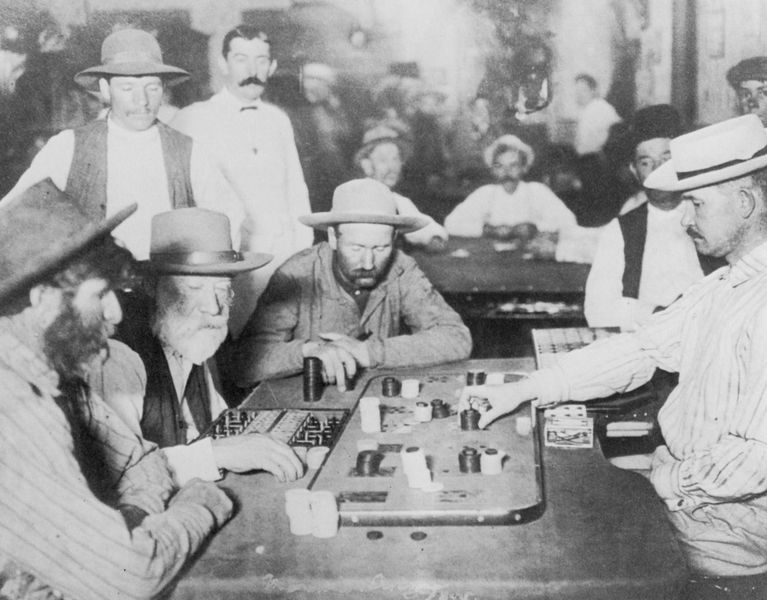
Titel: »Saloon« in Morenci/ Arizona
Künstler: Amerikanischer Photograph
Institution: Arizona Historical Society
Schlagwörter: sitzen, grau, hüte, männer, profil, schwarz, tisch, weiss, bart, bärte, gesichter, kellner, lokal, hände, innenraum, interieur, amerika, saal, tafel, spielen, betrachter, halle, foto, fotografie, spiel, geld, photo, stapel, spieltisch, münzen, casino, roulette, stizen, chips, croupier, spieltische